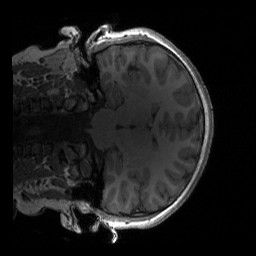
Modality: T1w
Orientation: coronal
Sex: male
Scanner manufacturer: siemens
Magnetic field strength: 3 T
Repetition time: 1.9 s
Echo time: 0.00243 s